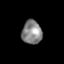
Tissue: skin
Cell type: Epithelial cells
Senescence score: 0.2165
Nuclear area (px): 472
Mean DAPI intensity: 131.883